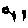
Label: flower